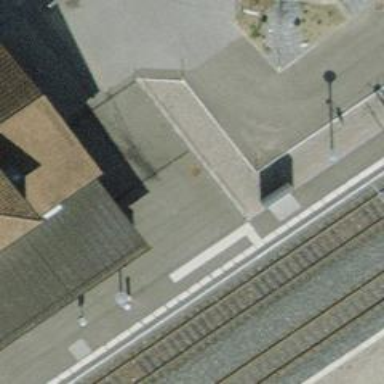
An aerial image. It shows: Single track siding used for service.